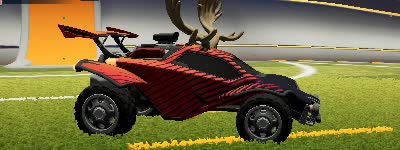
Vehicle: octane